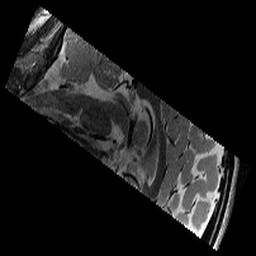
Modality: T2w
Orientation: sagittal
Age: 13
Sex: female
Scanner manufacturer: siemens
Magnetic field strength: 3 T
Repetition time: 8.46 s
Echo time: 0.067 s